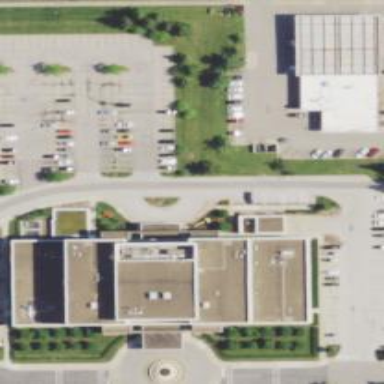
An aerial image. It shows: Hospital building.